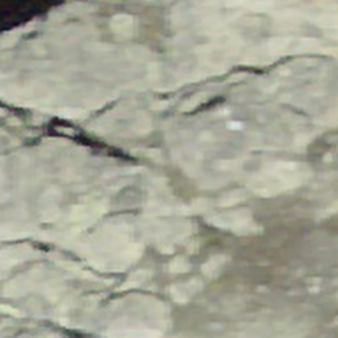
Label: other